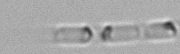
Label: Skeletonema